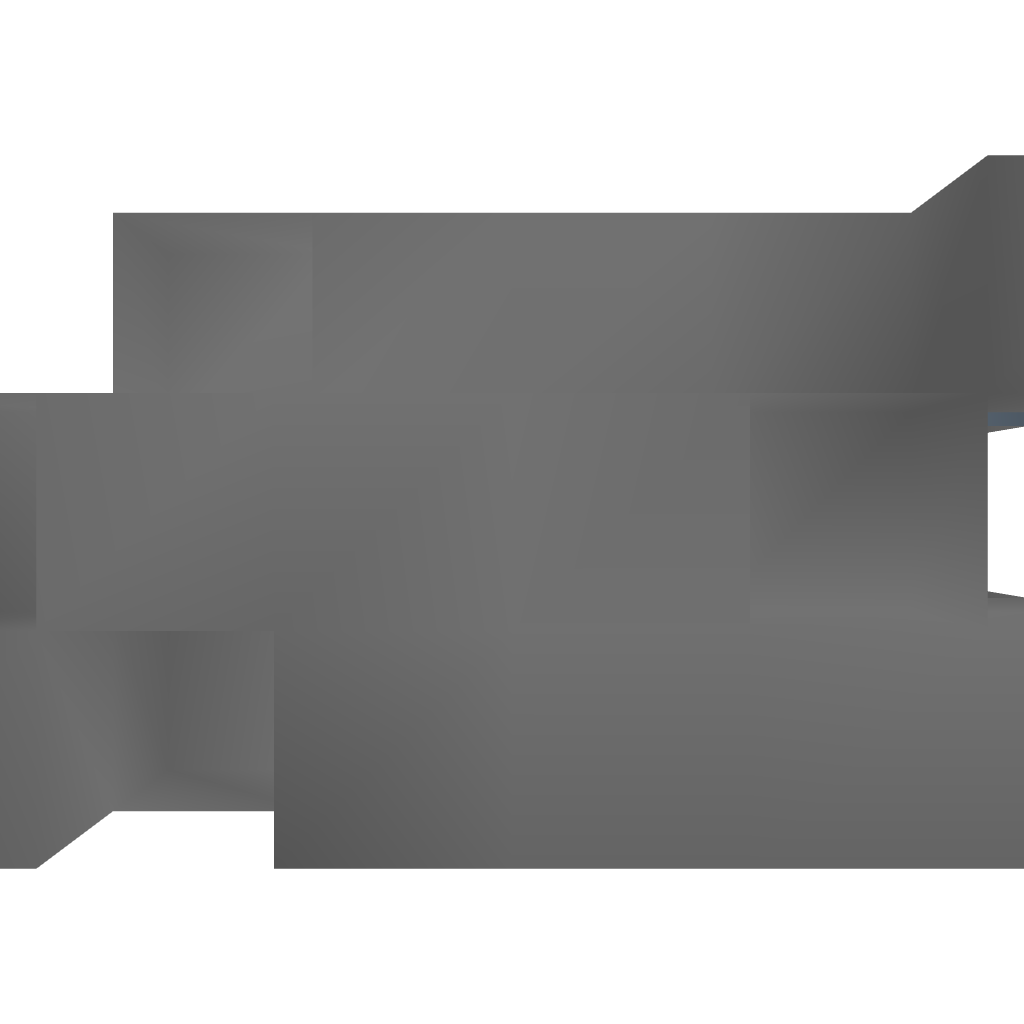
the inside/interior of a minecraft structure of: defense machine